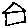
Label: house